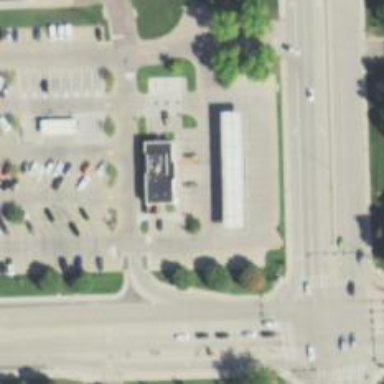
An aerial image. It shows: Convenience shop.